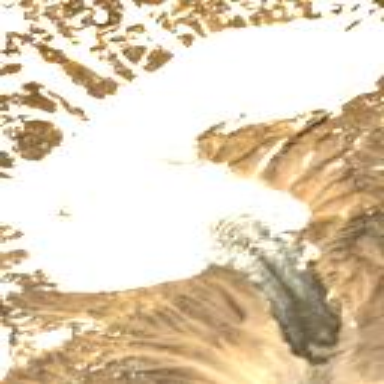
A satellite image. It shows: Majestic glacier in the distance.